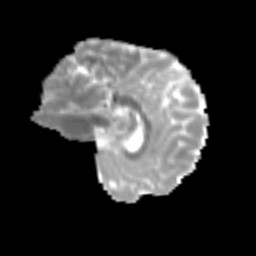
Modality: MD
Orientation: sagittal
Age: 49
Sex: female
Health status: ill
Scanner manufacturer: siemens
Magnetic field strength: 3 T
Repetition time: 8.7 s
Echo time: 0.11 s